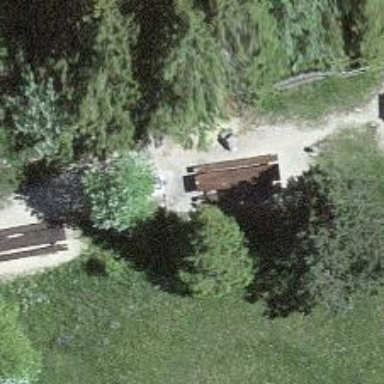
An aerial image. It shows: Picnic site for tourists.